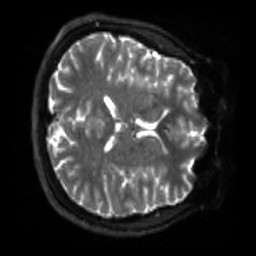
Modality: sbref
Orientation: axial
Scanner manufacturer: siemens
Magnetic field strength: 3 T
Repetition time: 4 s
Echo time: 0.0594 s